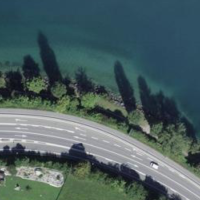
EUNIS habitat code: 14
Species observed at this site:
Ephemera danica